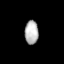
Tissue: lung
Cell type: Myeloid cells
Senescence score: 0.6298
Nuclear area (px): 314
Mean DAPI intensity: 182.71